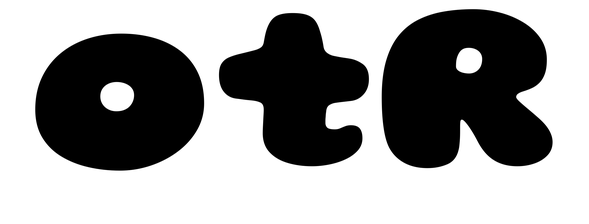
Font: Gluten_Black